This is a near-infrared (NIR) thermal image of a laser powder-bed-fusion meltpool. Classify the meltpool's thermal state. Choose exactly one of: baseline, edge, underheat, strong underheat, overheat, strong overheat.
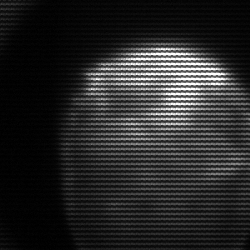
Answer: edge